Interaction volume radius: 5 \u00c5
Interaction volume height: 30 \u00c5
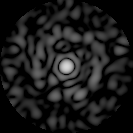
Disorder parameter: 0.854